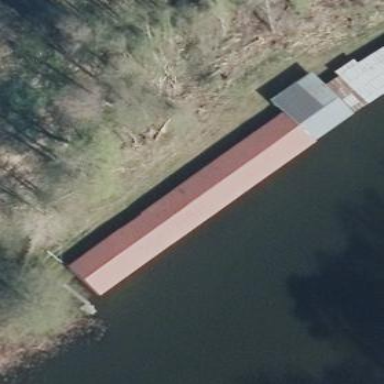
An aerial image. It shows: Boathouse building.